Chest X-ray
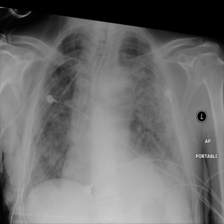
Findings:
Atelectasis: negative
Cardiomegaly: negative
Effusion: negative
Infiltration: negative
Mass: negative
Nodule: negative
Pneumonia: negative
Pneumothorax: positive
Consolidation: negative
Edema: negative
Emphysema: negative
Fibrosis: negative
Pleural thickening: negative
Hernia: negative